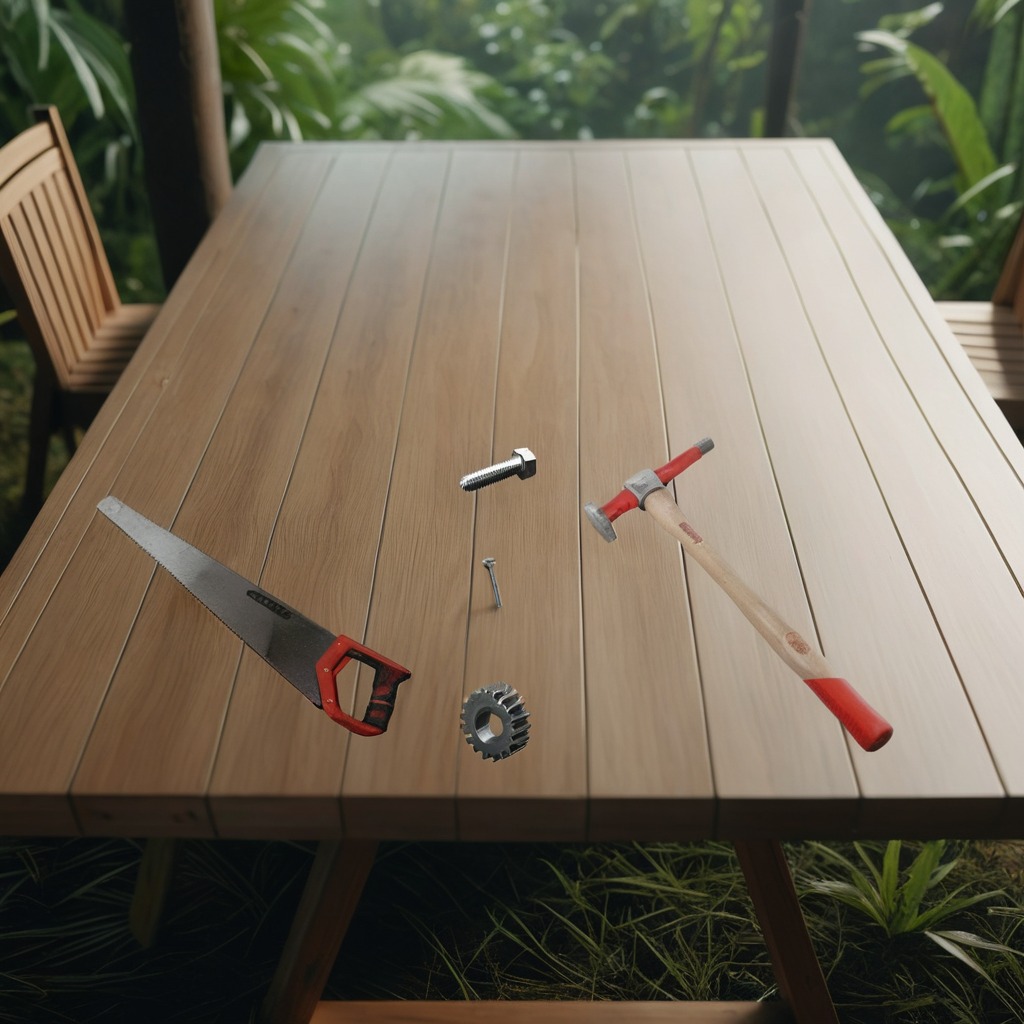
A steel gear with teeth, a metal machine screw, a hammer, an iron nail, and a handheld metal saw are lying on the wooden table.